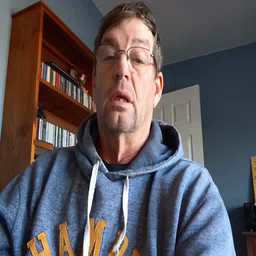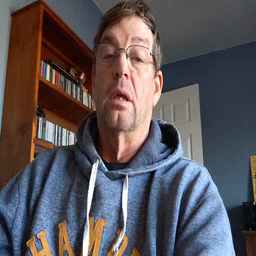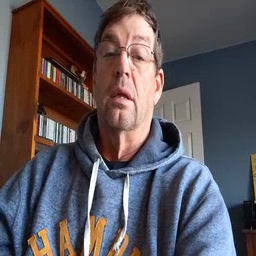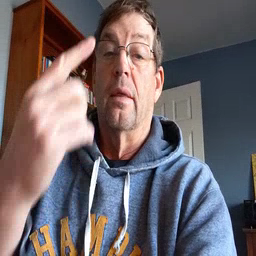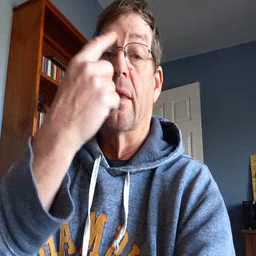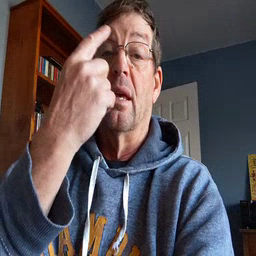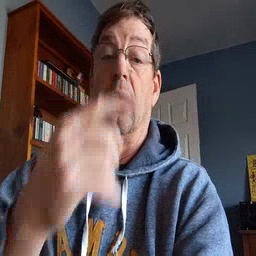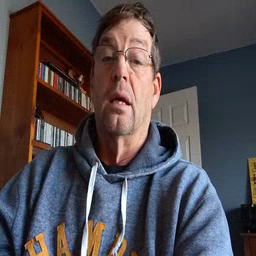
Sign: think